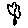
Label: tree